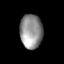
Tissue: lung
Cell type: T cells
Senescence score: 0.1124
Nuclear area (px): 758
Mean DAPI intensity: 143.62